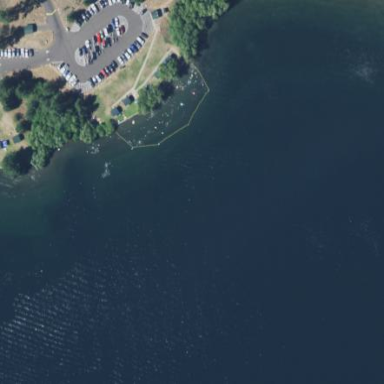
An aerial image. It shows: Swimming area for leisure and sport activities.